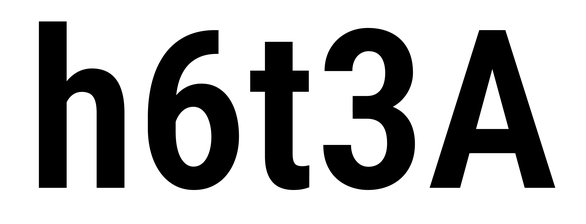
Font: Roboto_Condensed_SemiBold